Current action and preconditions to check: path_clear

Your task: For each precondition in the list above, predict whether it will hold at this action.

Consider the current scene as observed from the mobile robot's camera, and analyze the predicted future states of all dynamic agents (e.g., people, animals, vehicles, or any moving entities) within the NEXT SECOND.

IMPORTANT: Only answer "very likely" if you are absolutely certain—based on strong, clear evidence—that a dynamic agent will violate the precondition in the predicted future state. Do NOT answer "very likely" for unlikely, ambiguous, or low-probability risks.

Ask yourself for each precondition: Is there a high probability, with clear and convincing evidence, that the predicted future states of any dynamic agent will interfere with the predicted future state of the currently executing action within the NEXT SECOND, causing that precondition to fail?

Assess the risk level based on these predictions. Use "likely" or "very likely" if motions create a clear risk of interference.

Use "neutral" or "improbable" if agents are nearby but their predicted paths are clearly diverging or non-conflicting.

Failure Risk Categories: "very improbable", "improbable", "neutral", "likely", "very likely"

Answer Format: Output ONLY the probability_of_failure value from these categories: "very improbable", "improbable", "neutral", "likely", "very likely"

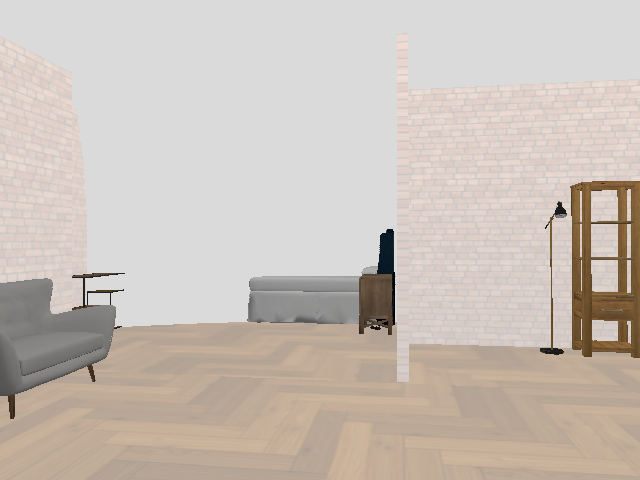

Answer: very improbable